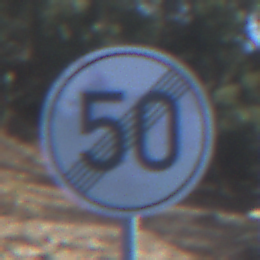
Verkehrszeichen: EndeGeschwindigkeit50
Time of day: MorningAfternoon
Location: Outdoor (Nature)
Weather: Clear
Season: NotSpecified
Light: Natural